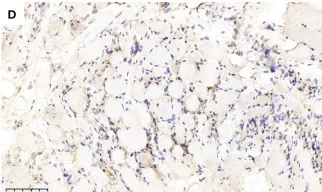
MHC-I was also expressed on the muscle fiber membrane.
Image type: pathology (immunostaining)